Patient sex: F
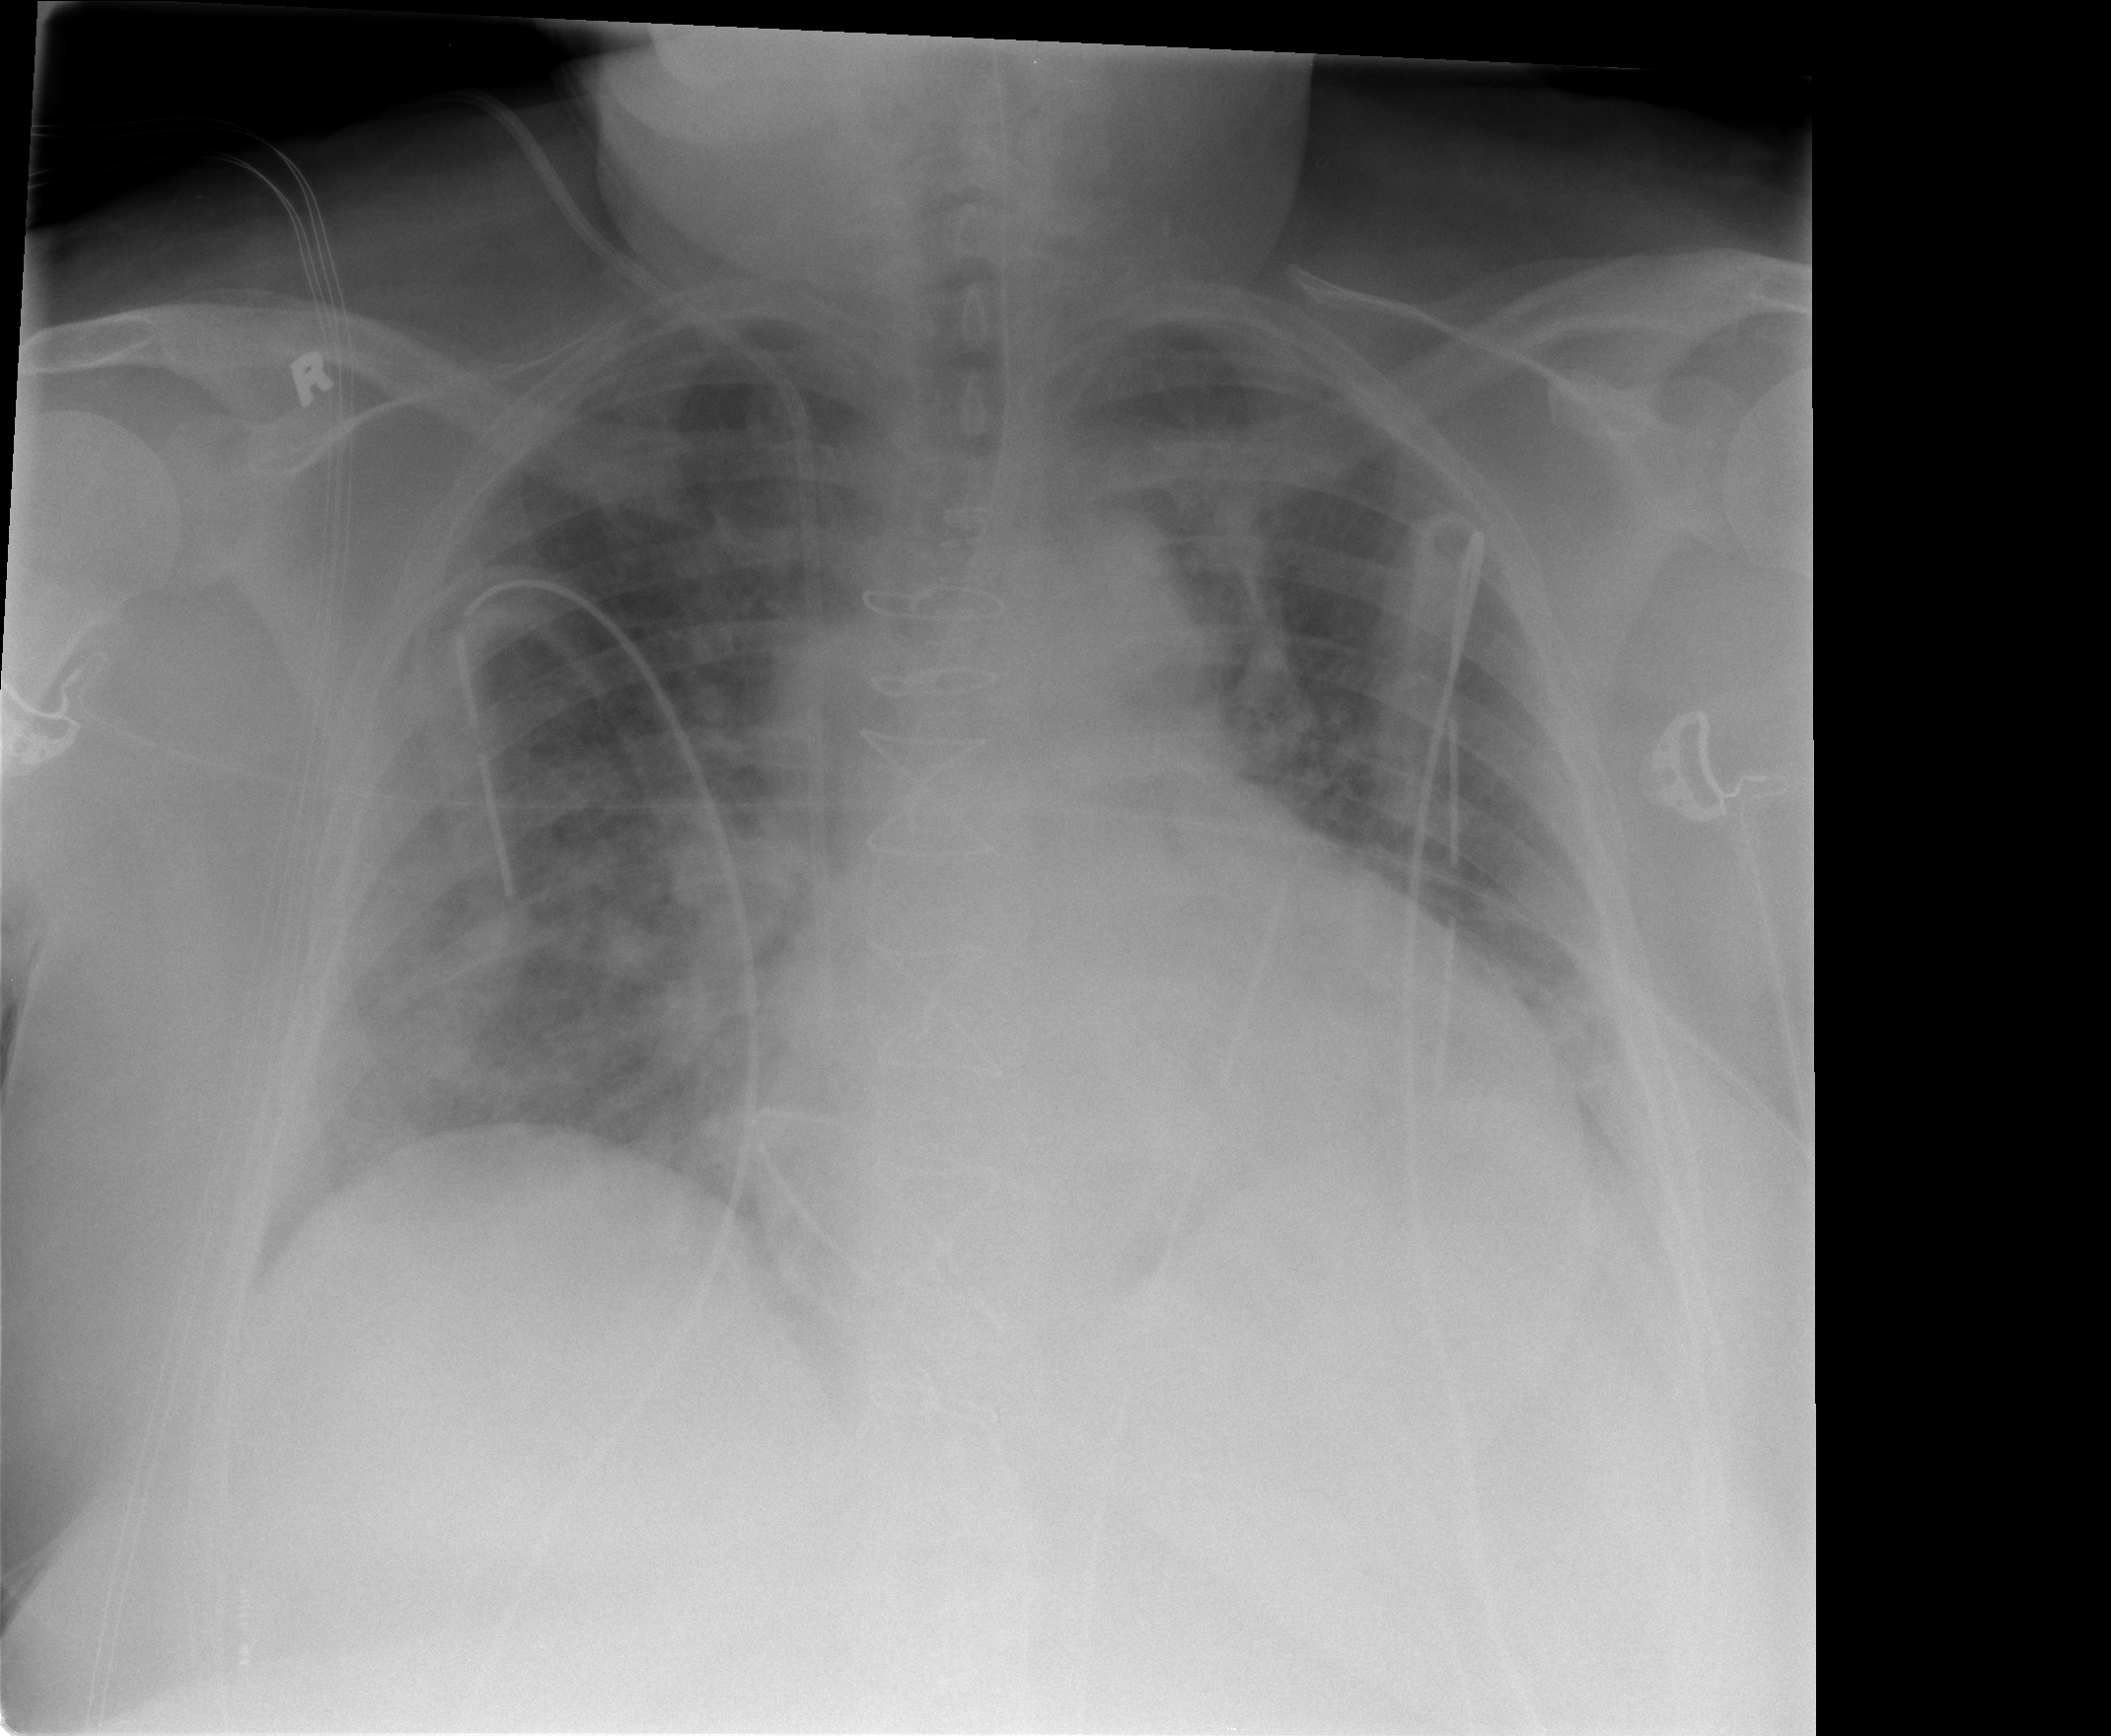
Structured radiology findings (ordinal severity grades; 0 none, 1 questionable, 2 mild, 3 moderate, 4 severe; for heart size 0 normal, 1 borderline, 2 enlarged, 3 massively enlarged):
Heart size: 2
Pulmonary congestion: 2
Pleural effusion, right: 0
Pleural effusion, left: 0
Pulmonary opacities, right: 2
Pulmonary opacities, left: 1
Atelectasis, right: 0
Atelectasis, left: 2